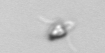
Label: Pyramimonas